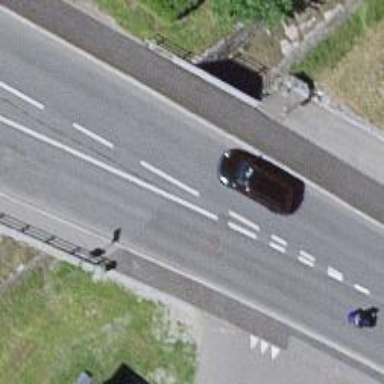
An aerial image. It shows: Primary highway on asphalt bridge.